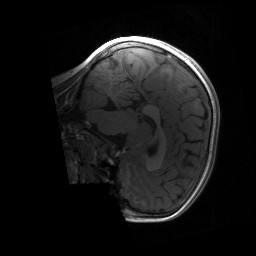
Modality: T1w
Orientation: sagittal
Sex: female
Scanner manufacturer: siemens
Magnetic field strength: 3 T
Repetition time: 1.9 s
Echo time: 0.00243 s